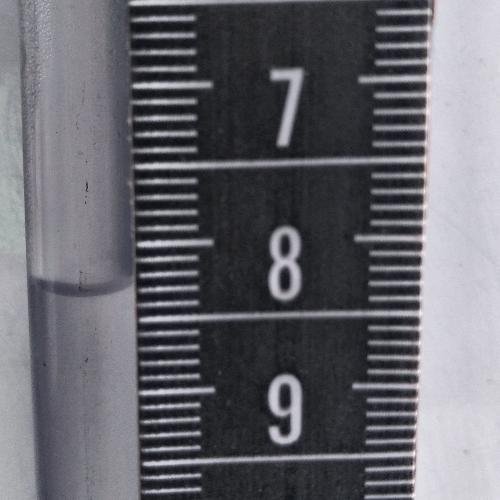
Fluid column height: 8.3 cm